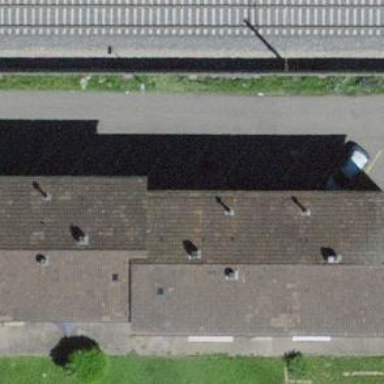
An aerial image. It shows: Gabled roof adorns the apartments building.